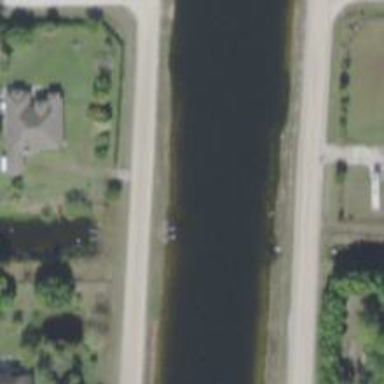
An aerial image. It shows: Canal.